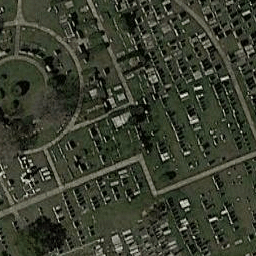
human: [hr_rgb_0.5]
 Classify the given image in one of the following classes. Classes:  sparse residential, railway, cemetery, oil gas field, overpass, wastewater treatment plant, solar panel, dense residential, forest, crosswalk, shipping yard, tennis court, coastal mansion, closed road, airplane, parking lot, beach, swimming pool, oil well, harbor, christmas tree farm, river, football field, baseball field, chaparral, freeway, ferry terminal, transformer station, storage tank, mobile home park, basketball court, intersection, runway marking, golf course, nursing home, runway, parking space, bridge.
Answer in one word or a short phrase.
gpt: cemetery